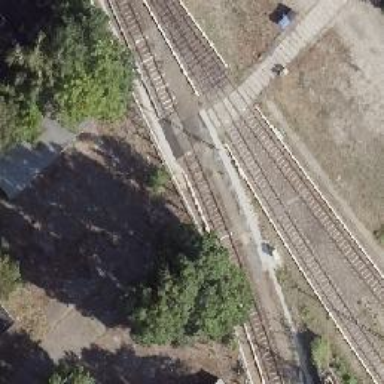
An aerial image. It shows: Yard used for service activities. There is electrified light rail track in the area.